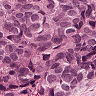
Metastatic tissue present: yes